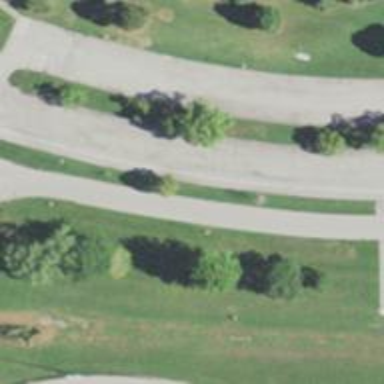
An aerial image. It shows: Disc golf hole.